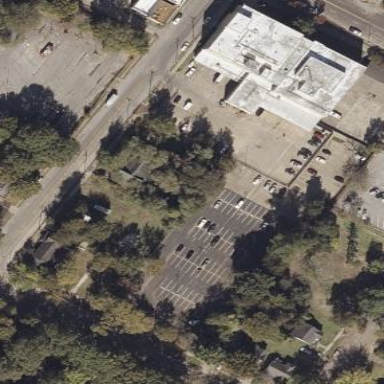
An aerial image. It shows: Paved parking area.